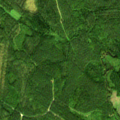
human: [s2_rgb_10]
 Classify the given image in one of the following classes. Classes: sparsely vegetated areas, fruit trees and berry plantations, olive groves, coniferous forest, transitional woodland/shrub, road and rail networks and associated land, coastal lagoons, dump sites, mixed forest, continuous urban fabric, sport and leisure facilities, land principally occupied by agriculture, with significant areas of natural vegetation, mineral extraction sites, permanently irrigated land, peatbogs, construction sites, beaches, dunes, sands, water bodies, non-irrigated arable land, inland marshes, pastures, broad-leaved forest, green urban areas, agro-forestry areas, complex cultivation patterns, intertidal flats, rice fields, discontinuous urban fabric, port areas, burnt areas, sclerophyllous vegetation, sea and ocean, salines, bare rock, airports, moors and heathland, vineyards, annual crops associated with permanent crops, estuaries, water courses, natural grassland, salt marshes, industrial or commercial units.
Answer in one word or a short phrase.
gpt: coniferous forest, mixed forest, transitional woodland/shrub